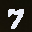
Label: 7